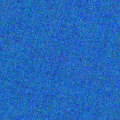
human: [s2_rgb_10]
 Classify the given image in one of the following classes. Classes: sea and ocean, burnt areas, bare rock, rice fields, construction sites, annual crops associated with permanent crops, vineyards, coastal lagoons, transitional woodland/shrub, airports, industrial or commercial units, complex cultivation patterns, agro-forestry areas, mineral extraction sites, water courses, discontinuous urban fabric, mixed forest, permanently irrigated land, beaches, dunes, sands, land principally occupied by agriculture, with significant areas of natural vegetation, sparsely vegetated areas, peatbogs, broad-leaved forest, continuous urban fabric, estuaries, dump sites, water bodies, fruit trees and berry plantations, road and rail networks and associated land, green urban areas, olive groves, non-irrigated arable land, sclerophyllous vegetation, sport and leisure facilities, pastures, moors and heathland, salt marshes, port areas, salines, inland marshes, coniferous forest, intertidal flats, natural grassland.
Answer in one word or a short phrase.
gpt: sea and ocean